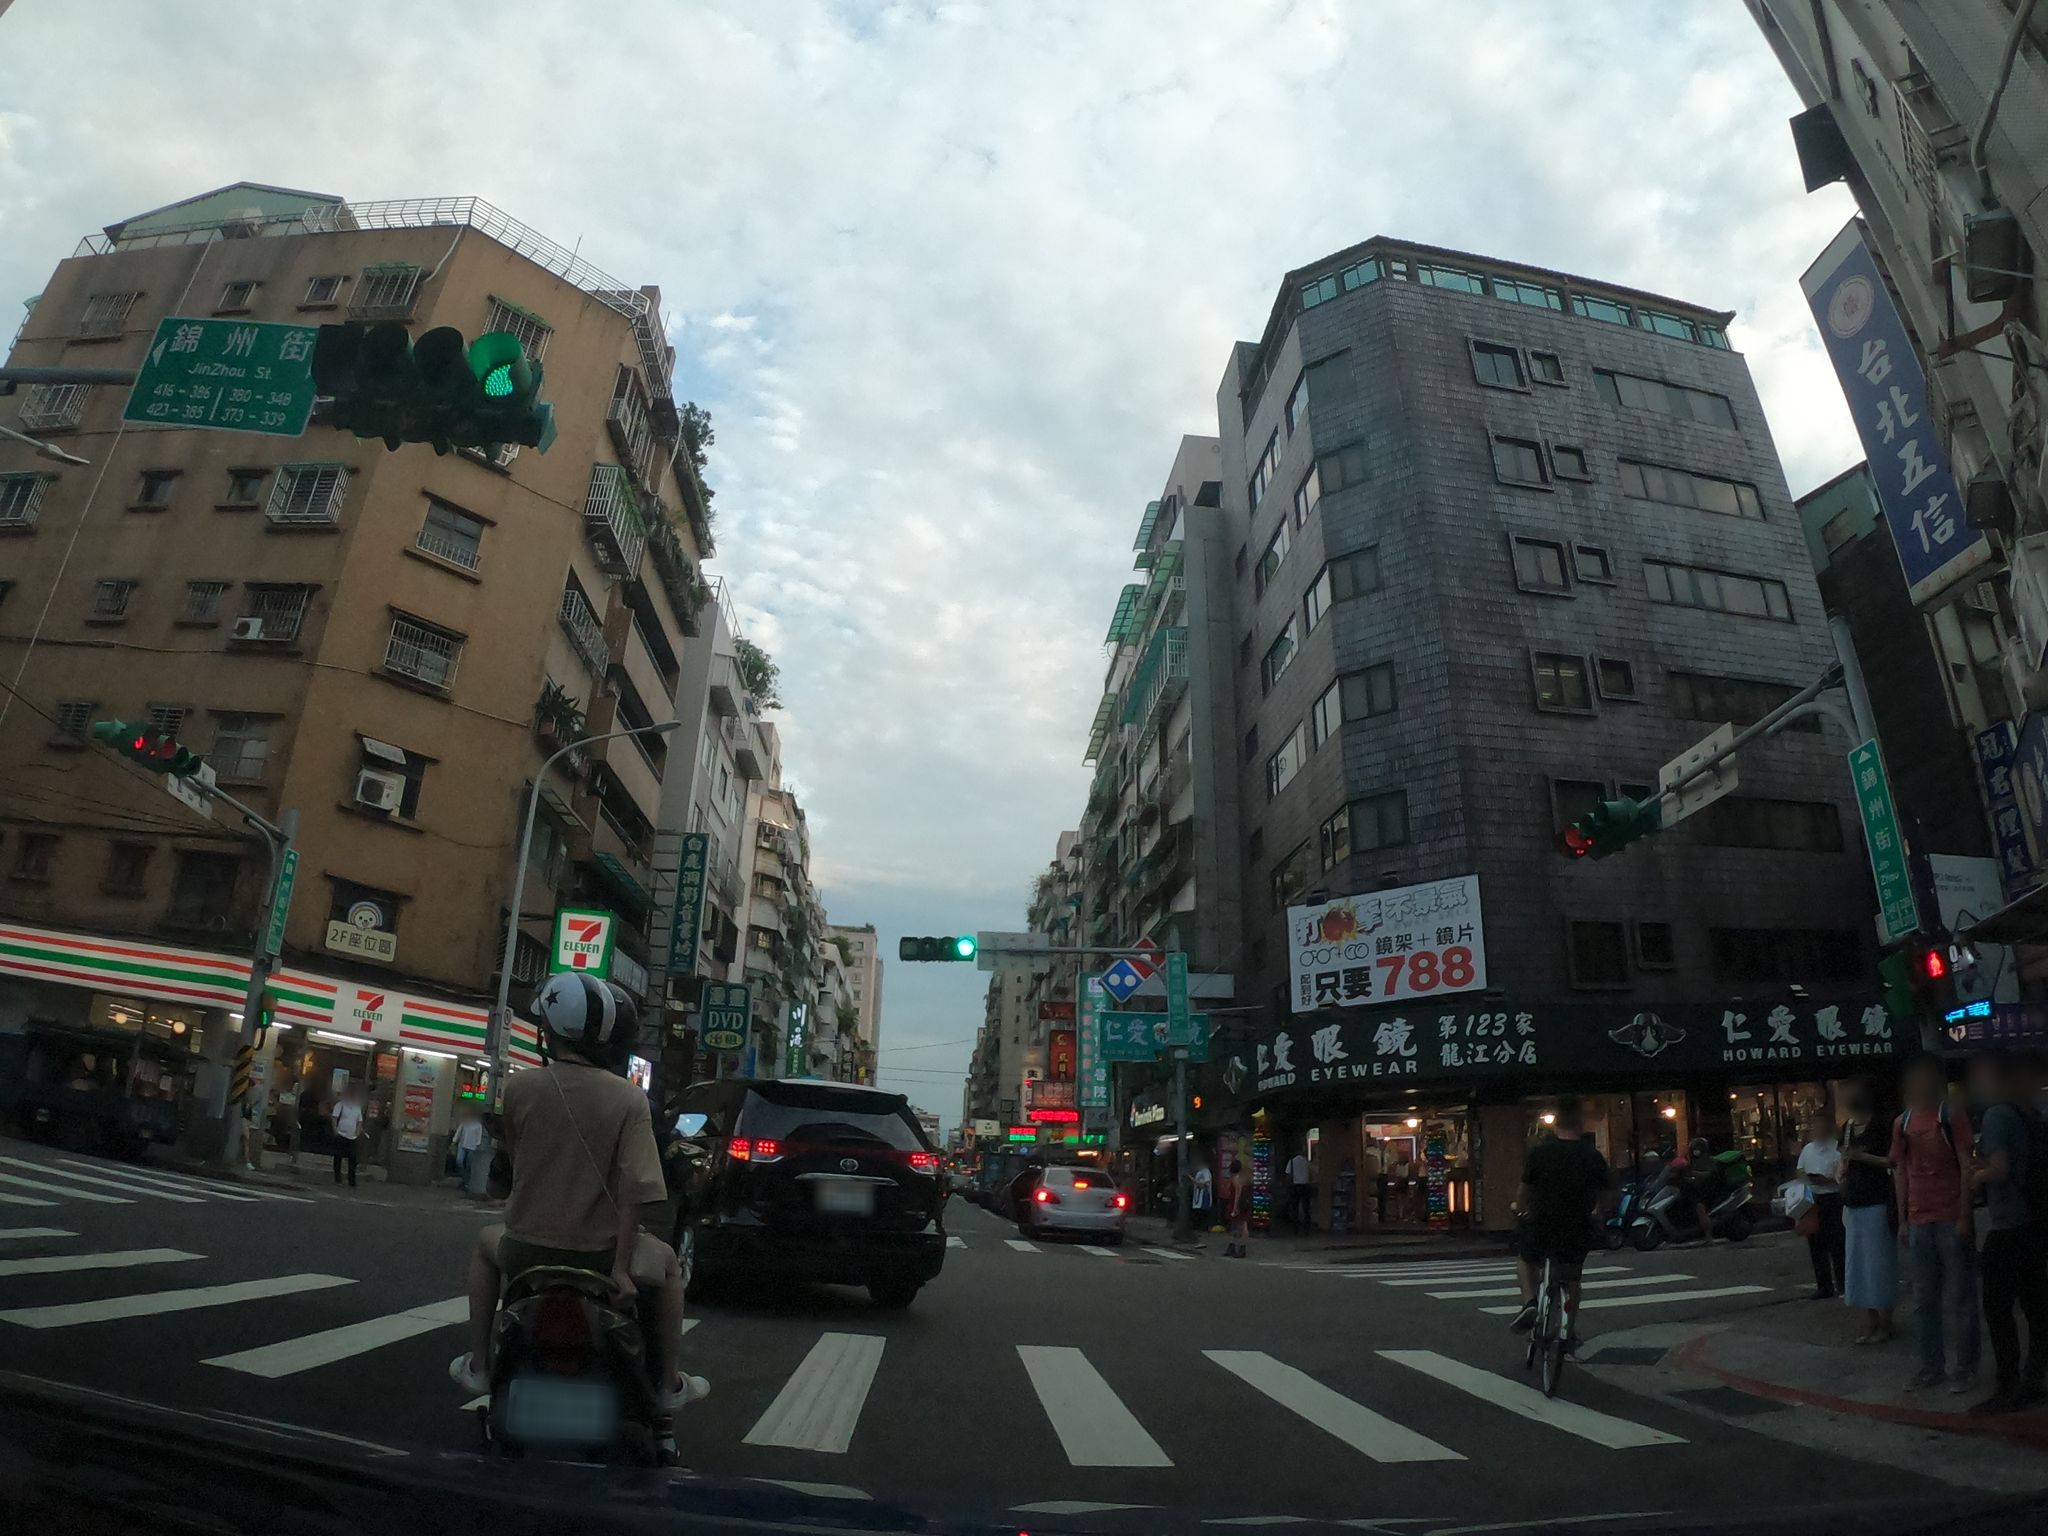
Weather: cloudy
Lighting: day
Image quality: good
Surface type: driving surface
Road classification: residential
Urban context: urban centre
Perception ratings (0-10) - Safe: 2.71, Lively: 8.58, Beautiful: 6.17, Boring: 1.12, Depressing: 3.7, Wealthy: 4.6